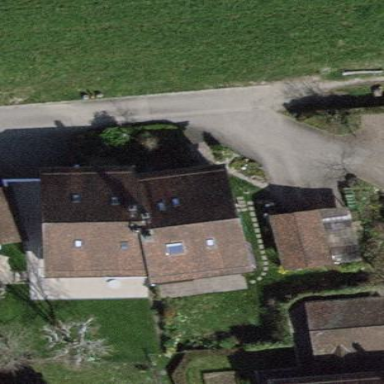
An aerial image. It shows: Simple and straightforward house.